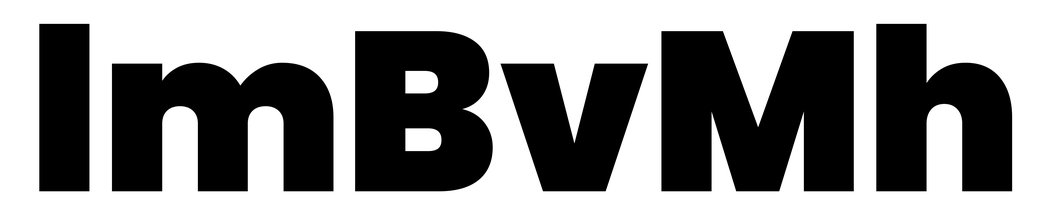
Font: Poppins-Black